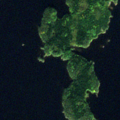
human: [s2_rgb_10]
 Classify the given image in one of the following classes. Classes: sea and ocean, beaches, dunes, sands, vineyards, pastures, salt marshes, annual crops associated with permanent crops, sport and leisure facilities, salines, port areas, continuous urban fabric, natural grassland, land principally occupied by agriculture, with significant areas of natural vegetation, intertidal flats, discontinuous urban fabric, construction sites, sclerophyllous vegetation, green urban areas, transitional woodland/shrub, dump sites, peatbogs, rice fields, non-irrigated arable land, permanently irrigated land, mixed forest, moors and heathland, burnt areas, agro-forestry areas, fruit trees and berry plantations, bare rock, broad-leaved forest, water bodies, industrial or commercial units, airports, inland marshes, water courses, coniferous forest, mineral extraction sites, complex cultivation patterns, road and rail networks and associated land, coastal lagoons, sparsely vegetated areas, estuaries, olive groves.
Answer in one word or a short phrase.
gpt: coniferous forest, water bodies